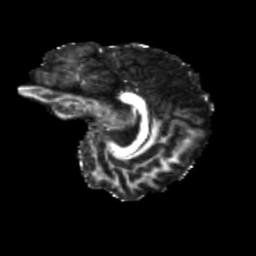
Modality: FA
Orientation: sagittal
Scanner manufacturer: siemens
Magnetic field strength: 3 T
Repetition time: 4 s
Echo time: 0.0594 s